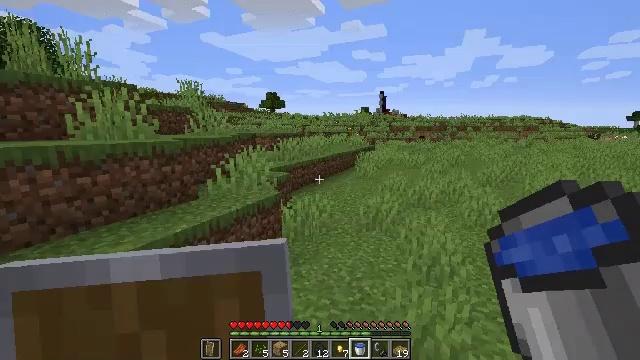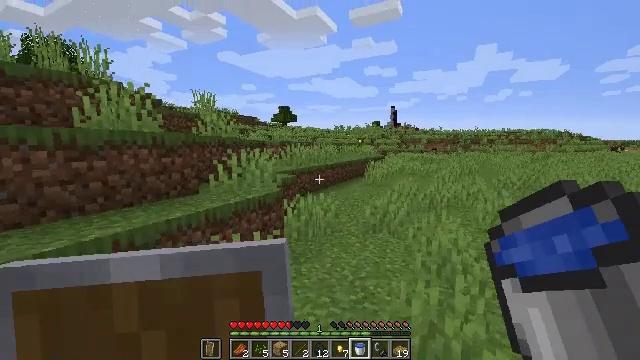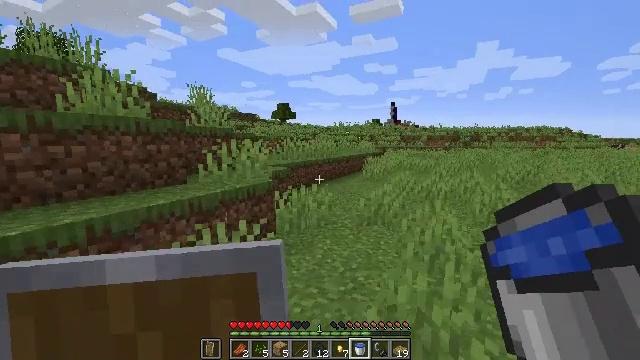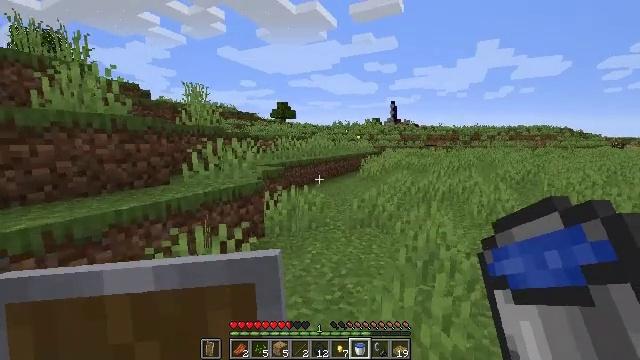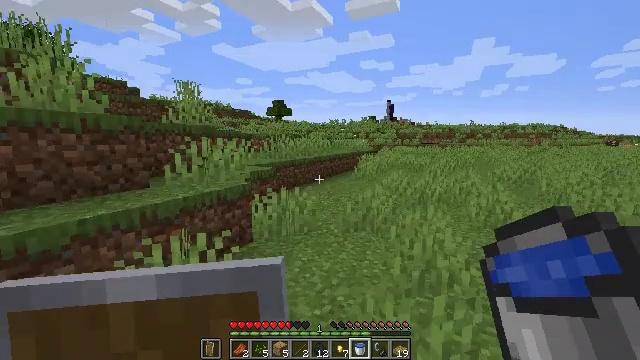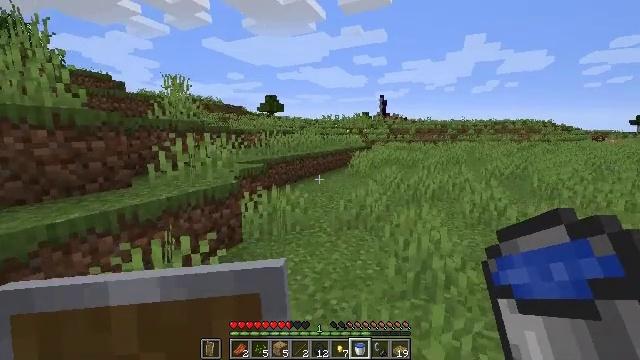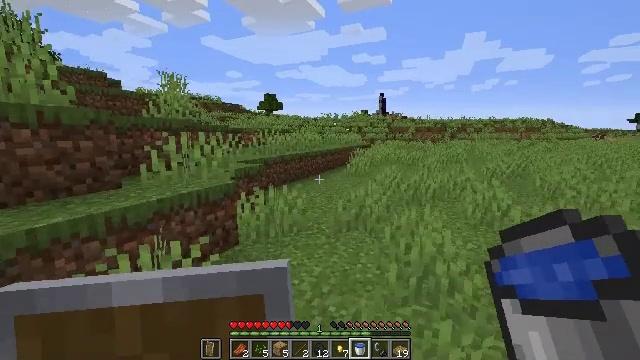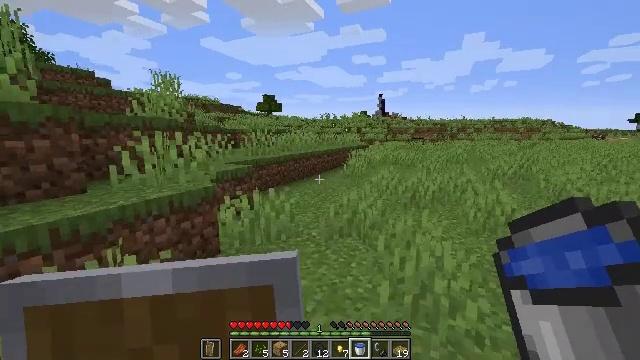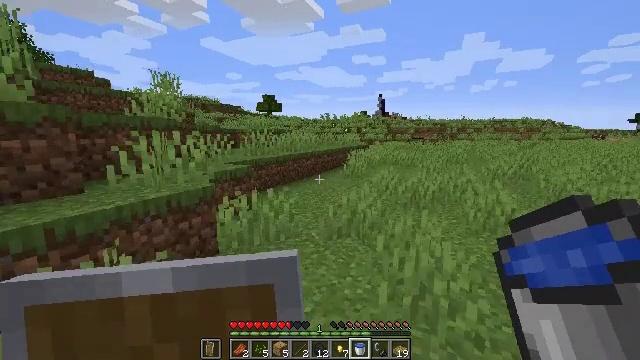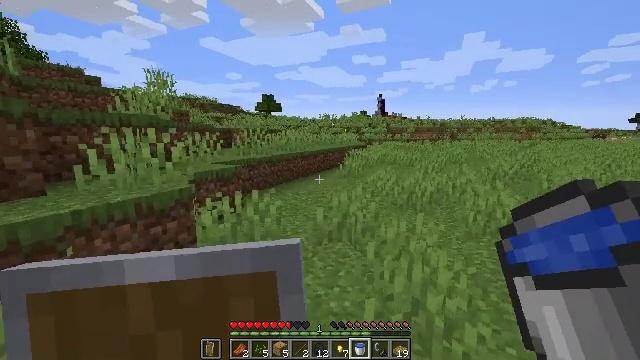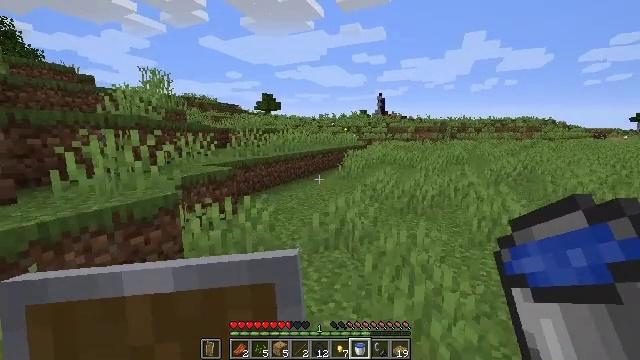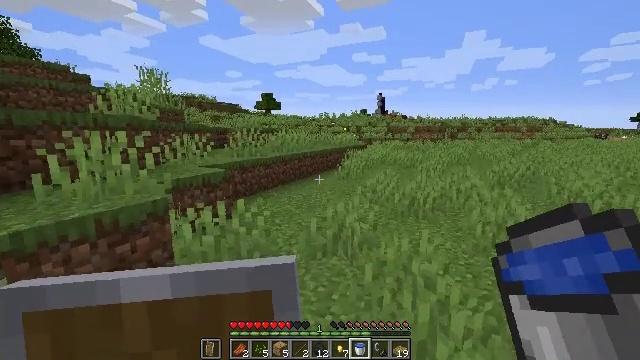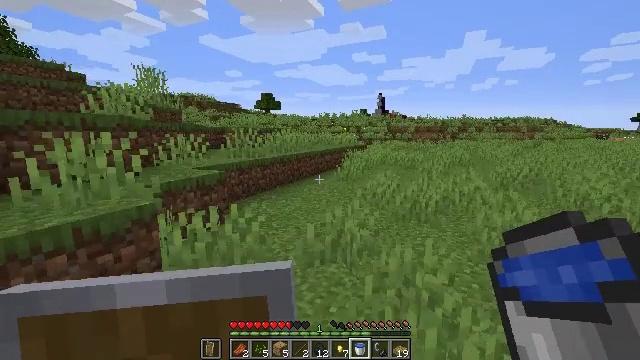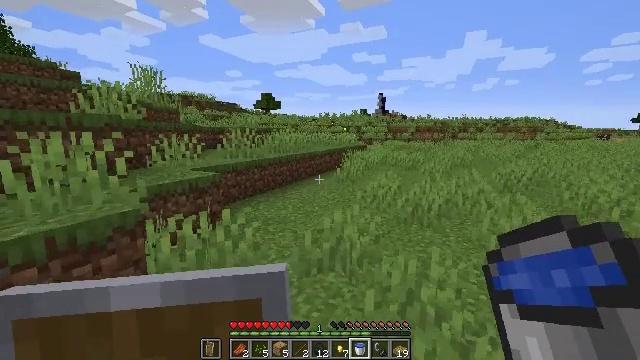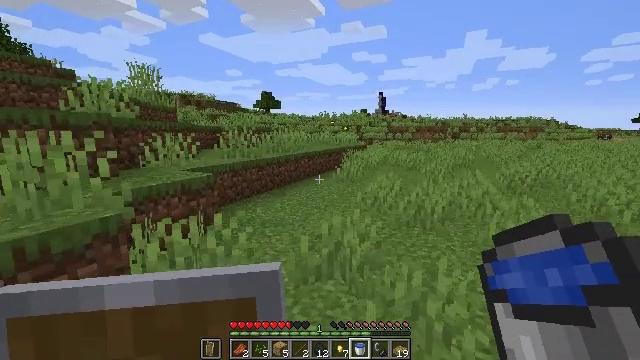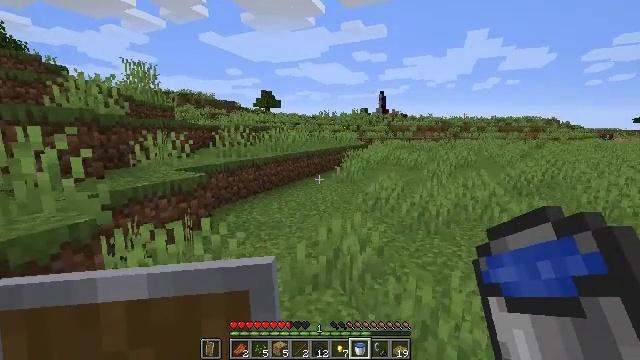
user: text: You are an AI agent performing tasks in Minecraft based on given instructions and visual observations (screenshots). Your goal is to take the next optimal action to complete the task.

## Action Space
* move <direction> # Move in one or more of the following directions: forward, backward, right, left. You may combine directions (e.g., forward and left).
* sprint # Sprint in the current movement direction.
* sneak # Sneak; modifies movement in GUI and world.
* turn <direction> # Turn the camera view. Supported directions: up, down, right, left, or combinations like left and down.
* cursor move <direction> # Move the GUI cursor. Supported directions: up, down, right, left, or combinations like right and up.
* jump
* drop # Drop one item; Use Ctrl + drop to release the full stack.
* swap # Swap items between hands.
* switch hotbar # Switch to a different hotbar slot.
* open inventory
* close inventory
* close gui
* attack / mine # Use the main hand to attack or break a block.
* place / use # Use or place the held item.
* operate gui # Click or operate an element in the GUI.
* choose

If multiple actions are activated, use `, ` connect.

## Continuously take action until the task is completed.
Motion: motion action
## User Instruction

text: Break the magma block to collect it.
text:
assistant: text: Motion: move forward and move right, turn left and up
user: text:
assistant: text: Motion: move forward and move right
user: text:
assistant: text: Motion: move forward
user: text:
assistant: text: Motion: move forward
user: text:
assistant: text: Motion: move forward, turn right
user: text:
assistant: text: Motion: move forward and move right
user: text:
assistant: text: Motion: move forward and move right
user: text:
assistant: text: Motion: move forward and move right
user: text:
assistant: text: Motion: move forward and move right
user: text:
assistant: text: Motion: move forward and move right
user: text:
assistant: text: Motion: move forward and move right
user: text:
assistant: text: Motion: move forward and move right
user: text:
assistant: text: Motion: move forward and move right
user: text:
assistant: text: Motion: move forward and move right
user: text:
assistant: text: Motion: move forward and move right
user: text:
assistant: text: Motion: move forward and move left
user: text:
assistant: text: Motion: move forward
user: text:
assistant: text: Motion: move forward
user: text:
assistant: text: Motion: move forward
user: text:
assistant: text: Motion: no_op
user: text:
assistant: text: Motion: no_op
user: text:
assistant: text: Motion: no_op
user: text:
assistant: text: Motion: no_op
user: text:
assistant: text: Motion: no_op
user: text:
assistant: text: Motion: no_op
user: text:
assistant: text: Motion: no_op
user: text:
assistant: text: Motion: no_op
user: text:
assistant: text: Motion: no_op
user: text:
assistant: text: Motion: no_op
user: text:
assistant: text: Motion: no_op